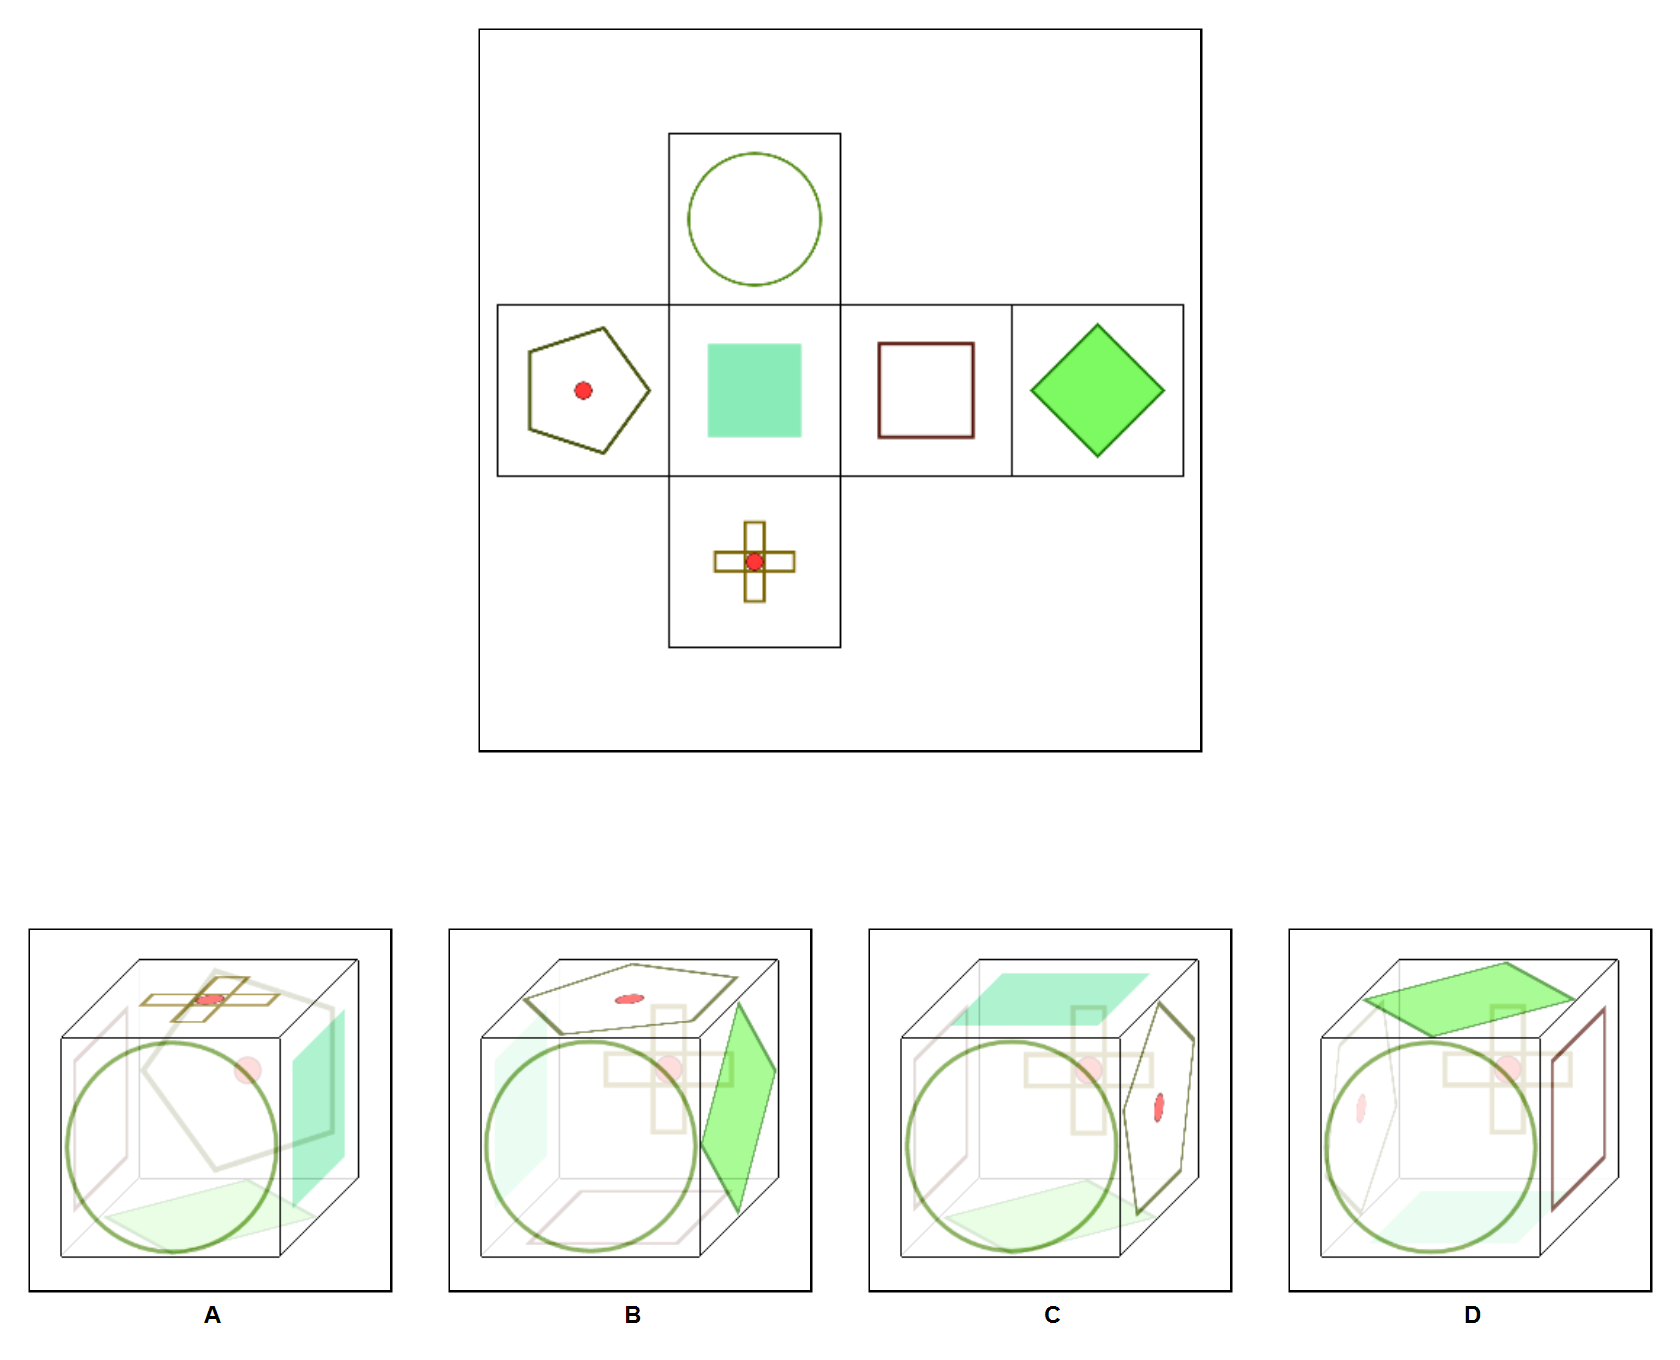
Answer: A